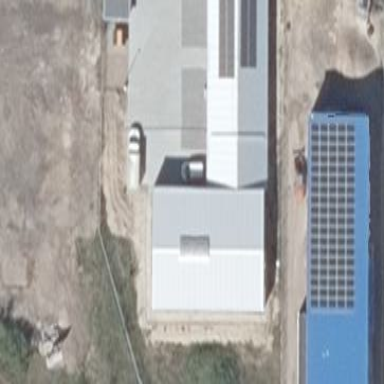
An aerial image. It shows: Industrial building.